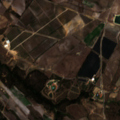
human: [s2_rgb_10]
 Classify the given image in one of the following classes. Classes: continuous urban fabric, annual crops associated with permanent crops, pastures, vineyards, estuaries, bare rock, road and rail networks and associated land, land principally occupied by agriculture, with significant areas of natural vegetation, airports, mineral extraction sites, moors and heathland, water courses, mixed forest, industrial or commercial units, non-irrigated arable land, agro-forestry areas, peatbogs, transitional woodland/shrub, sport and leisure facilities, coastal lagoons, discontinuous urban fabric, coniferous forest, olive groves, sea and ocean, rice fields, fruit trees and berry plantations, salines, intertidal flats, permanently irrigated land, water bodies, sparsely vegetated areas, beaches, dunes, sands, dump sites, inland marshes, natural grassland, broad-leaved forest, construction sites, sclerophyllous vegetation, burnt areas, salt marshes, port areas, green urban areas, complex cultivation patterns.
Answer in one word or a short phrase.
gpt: permanently irrigated land, fruit trees and berry plantations, pastures, land principally occupied by agriculture, with significant areas of natural vegetation